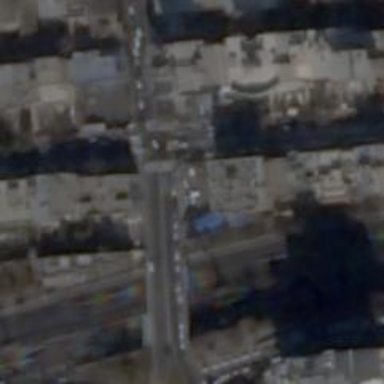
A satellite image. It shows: Marked crossing on the road.